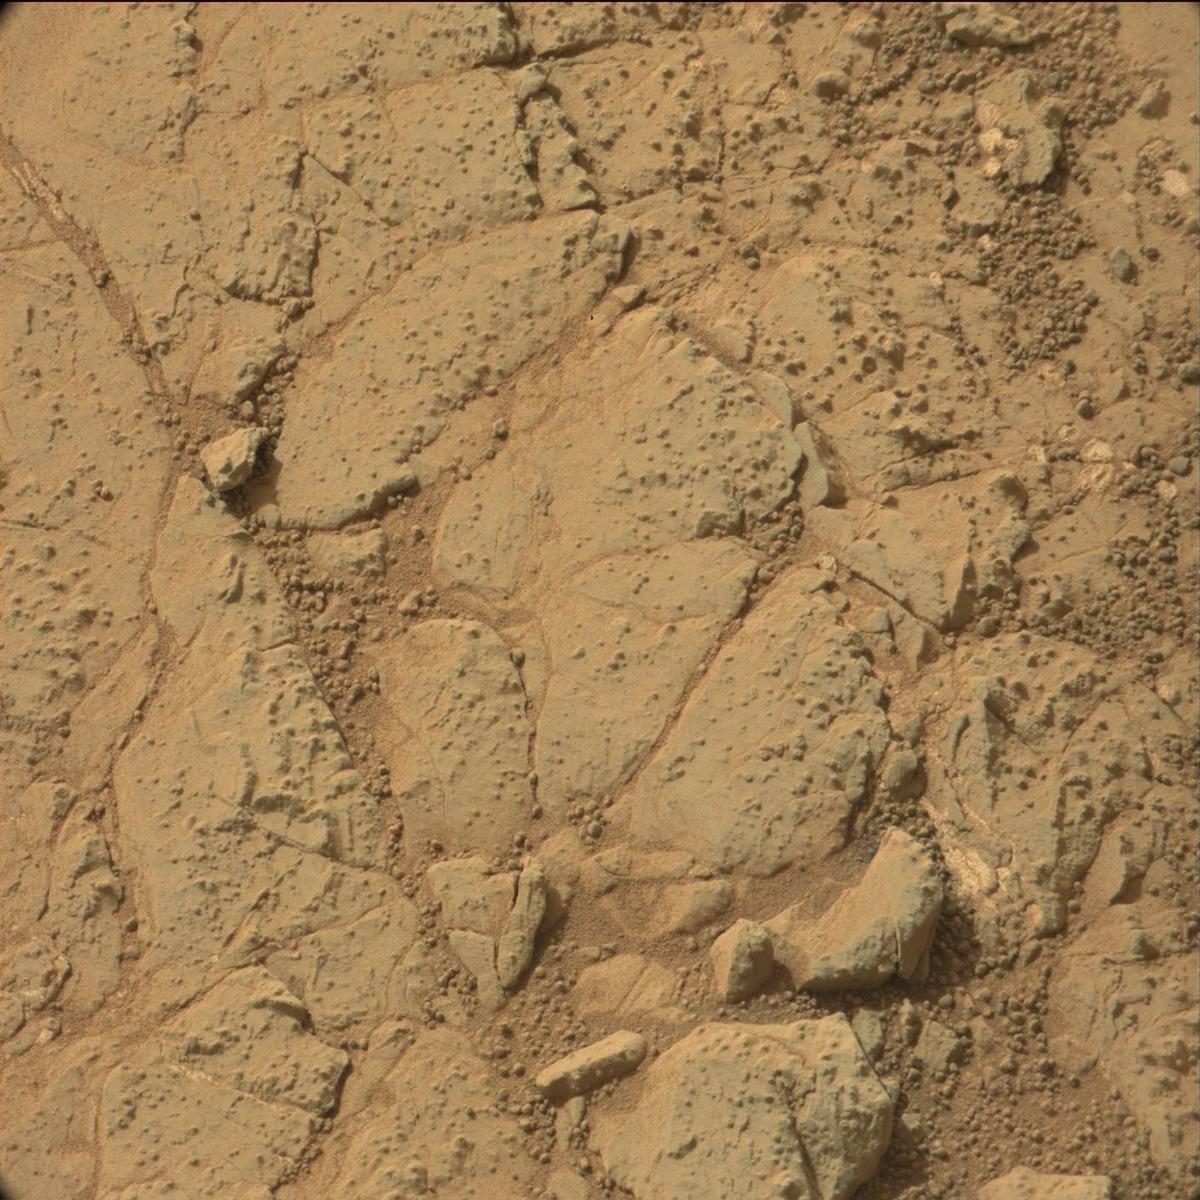
Terrain classes present: Bedrock, Rock, Sand / Soil